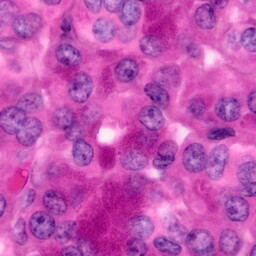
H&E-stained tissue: Pancreatic